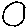
Label: circle